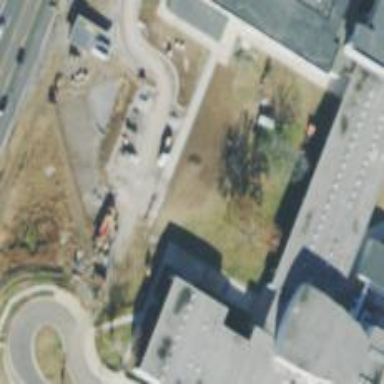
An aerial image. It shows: High School facility.